Question: I have a MongoDB collection which has a 'created_at' stored in each document. These are stored as a MongoDB date object e.g.
'''
{ "_id" : "4cacda7eed607e095201df00", "created_at" : "Wed Oct 06 2010 21:22:23 GMT+0100 (BST)", text: "something" }
{ "_id" : "4cacdf31ed607e0952031b70", "created_at" : "Wed Oct 06 2010 21:23:42 GMT+0100 (BST)", text: "something" }
....
'''
I would like to count the number of items created between each minute, so I can pass the data into Google Charts to generate something like this:

How do I do this with a map reduce function, or is there a fancy MongoDB aggregate function which I could use instead?
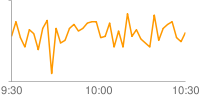
Answer: Map function should emit a timestamp object, adjusted up to the minute, and a count of 1. The reduce function should sum all the counts:
'''
map = function() {
var created_at_minute = new Date(this.created_at.getFullYear(),
this.created_at.getMonth(),
this.created_at.getDate(),
this.created_at.getHours(),
this.created_at.getMinutes());
emit(created_at_minute, {count: 1});
}
reduce = function(key, values) {
var total = 0;
for(var i = 0; i < values.length; i++) {
total += values[i].count;
}
return {count: total};
}
'''